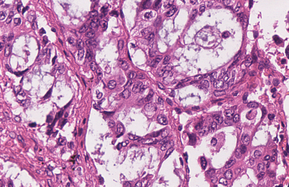
Tumor epithelial tissue: yes
Tumor-associated stroma tissue: yes
Normal tissue: no